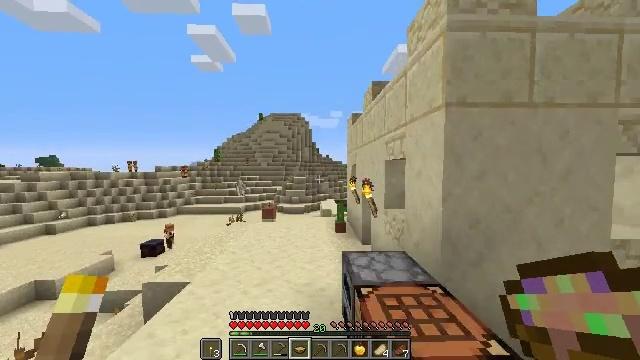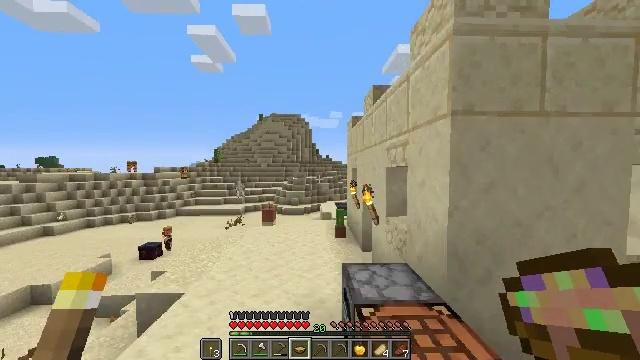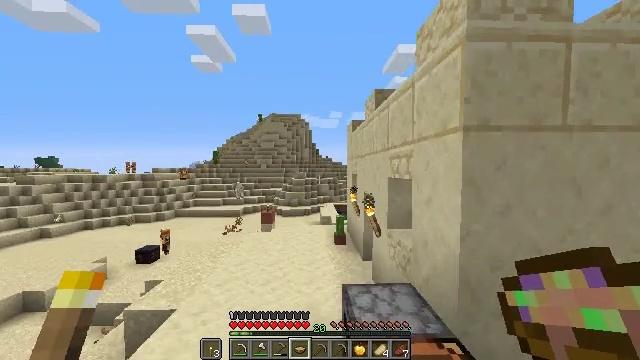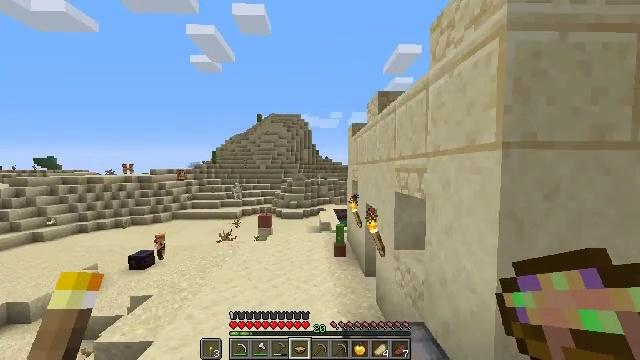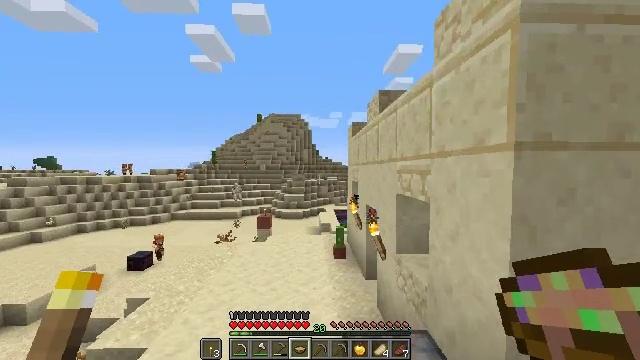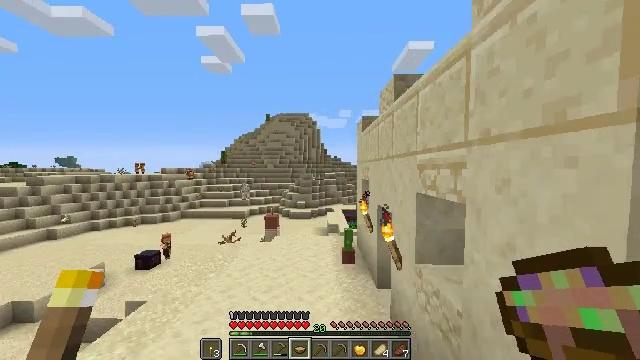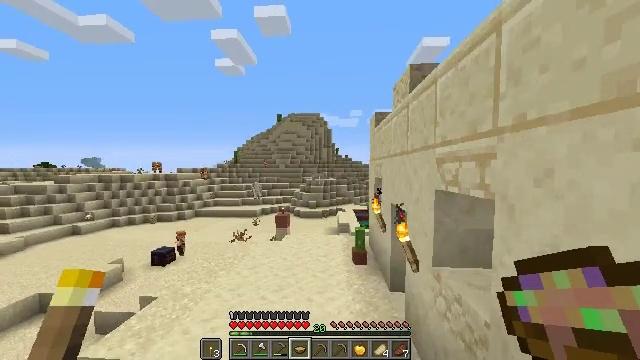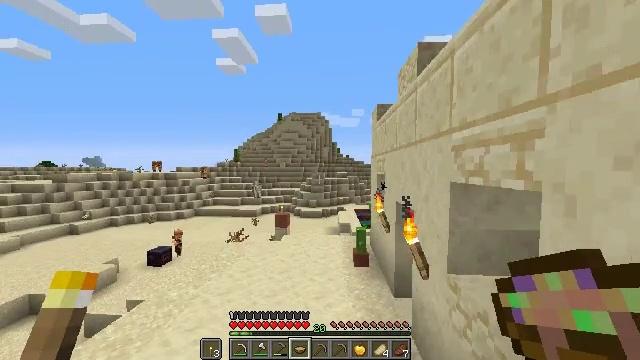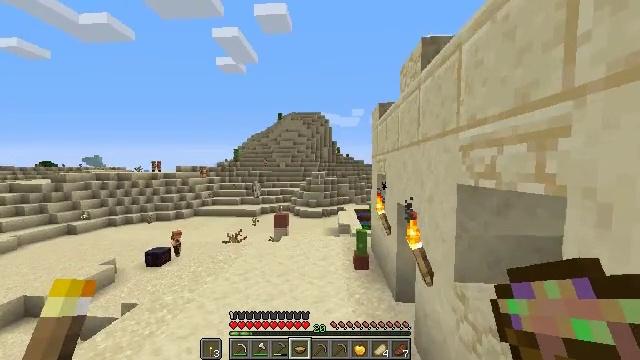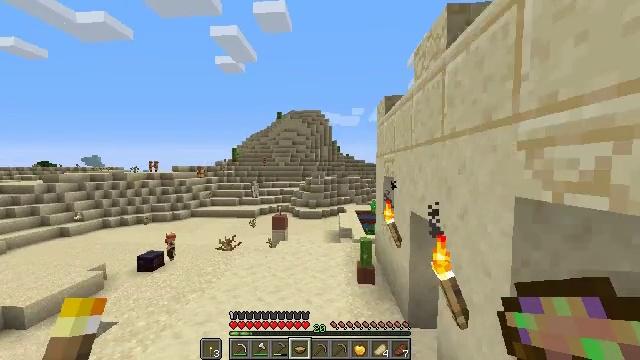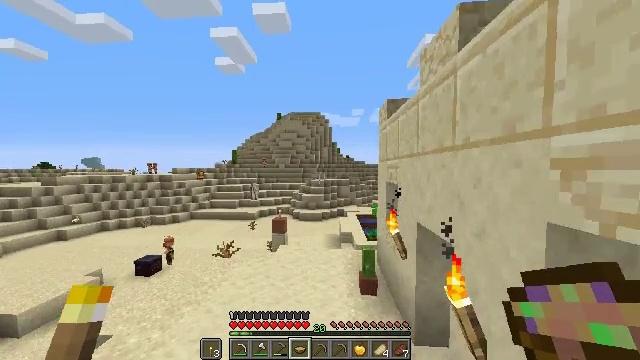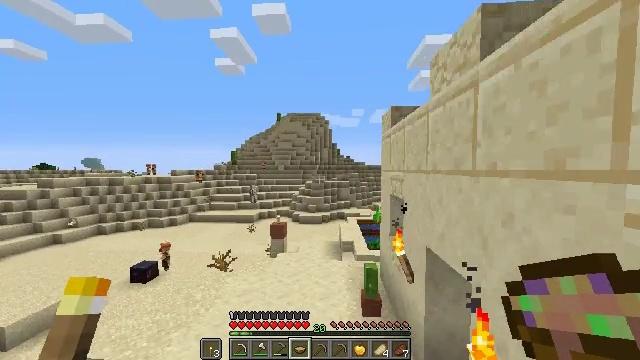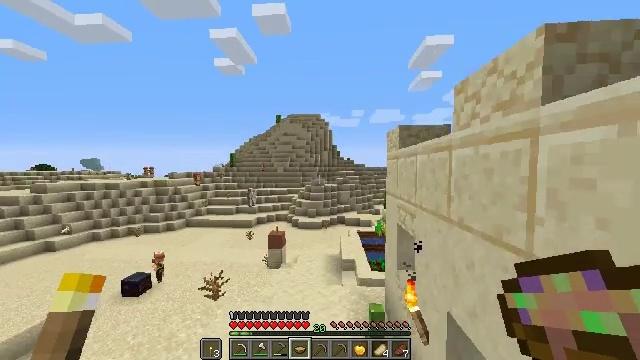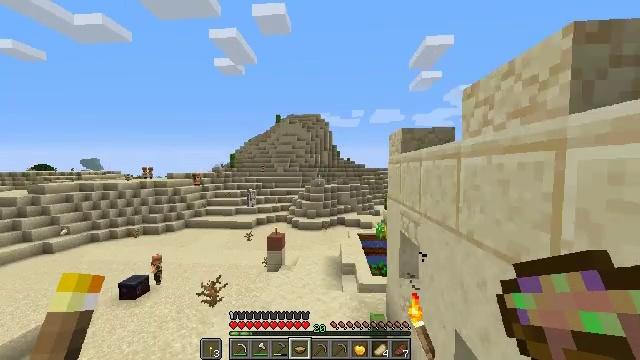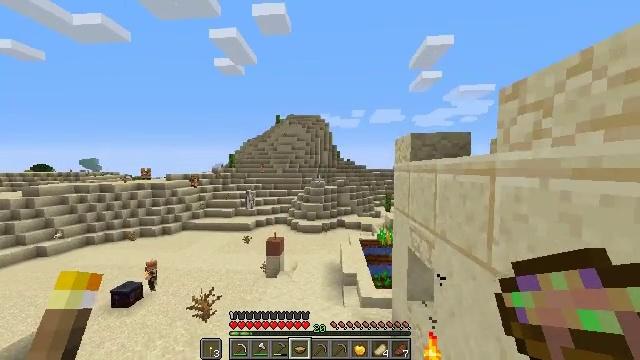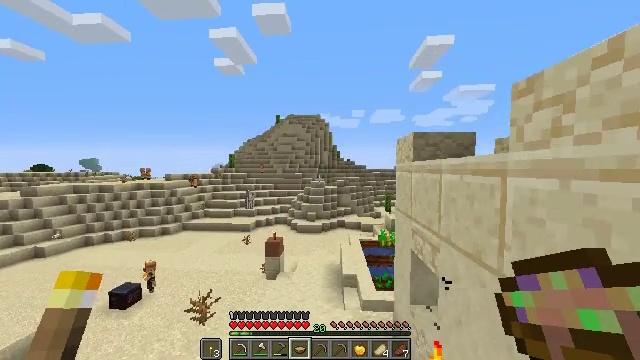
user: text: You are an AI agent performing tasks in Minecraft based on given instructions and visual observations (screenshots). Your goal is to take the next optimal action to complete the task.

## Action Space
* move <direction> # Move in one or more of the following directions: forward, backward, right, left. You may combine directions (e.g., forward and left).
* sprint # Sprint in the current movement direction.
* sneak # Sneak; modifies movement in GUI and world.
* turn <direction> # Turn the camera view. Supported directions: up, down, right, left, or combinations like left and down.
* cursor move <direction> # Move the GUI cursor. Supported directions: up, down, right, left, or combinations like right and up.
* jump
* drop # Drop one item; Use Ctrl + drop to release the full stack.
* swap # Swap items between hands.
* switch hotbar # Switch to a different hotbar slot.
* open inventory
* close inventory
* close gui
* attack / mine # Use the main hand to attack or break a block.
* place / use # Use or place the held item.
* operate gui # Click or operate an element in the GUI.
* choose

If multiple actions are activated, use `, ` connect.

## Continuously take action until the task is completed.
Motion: motion action
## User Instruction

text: Break the sandstone wall into pieces.
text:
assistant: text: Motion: move forward, sprint, jump
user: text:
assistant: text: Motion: move forward, sprint, jump
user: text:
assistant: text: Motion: move forward, sprint, jump
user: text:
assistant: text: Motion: move forward, sprint, jump
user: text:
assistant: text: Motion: move forward, sprint, turn left, jump
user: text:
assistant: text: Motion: move forward, sprint, turn left
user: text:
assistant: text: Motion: move forward, sprint
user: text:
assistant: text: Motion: move forward, sprint
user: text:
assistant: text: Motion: move forward, sprint
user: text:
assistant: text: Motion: move forward, sprint, jump
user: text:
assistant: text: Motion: move forward, sprint, jump
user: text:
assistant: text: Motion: move forward, sprint, jump
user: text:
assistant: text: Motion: move forward, sprint, jump
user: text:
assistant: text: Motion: move forward, sprint, jump
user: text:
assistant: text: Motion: move forward, sprint, jump
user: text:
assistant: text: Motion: move forward, sprint
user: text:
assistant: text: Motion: move forward, sprint
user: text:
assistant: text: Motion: move forward, sprint
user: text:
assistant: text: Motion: move forward, sprint
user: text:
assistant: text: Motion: move forward, sprint, turn right
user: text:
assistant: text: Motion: move forward, sprint, turn right
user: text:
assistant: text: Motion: move forward, sprint, turn right
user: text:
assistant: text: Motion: move forward, sprint
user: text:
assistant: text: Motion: move forward, sprint
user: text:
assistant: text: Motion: move forward, sprint, turn right
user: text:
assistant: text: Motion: move forward, sprint
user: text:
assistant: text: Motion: move forward, sprint
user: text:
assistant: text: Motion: move forward, sprint
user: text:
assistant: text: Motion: move forward, sprint
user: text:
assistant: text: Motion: move forward, sprint